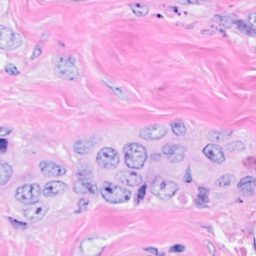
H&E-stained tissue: Breast